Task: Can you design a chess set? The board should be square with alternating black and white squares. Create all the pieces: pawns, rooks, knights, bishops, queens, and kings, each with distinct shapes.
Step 2849:
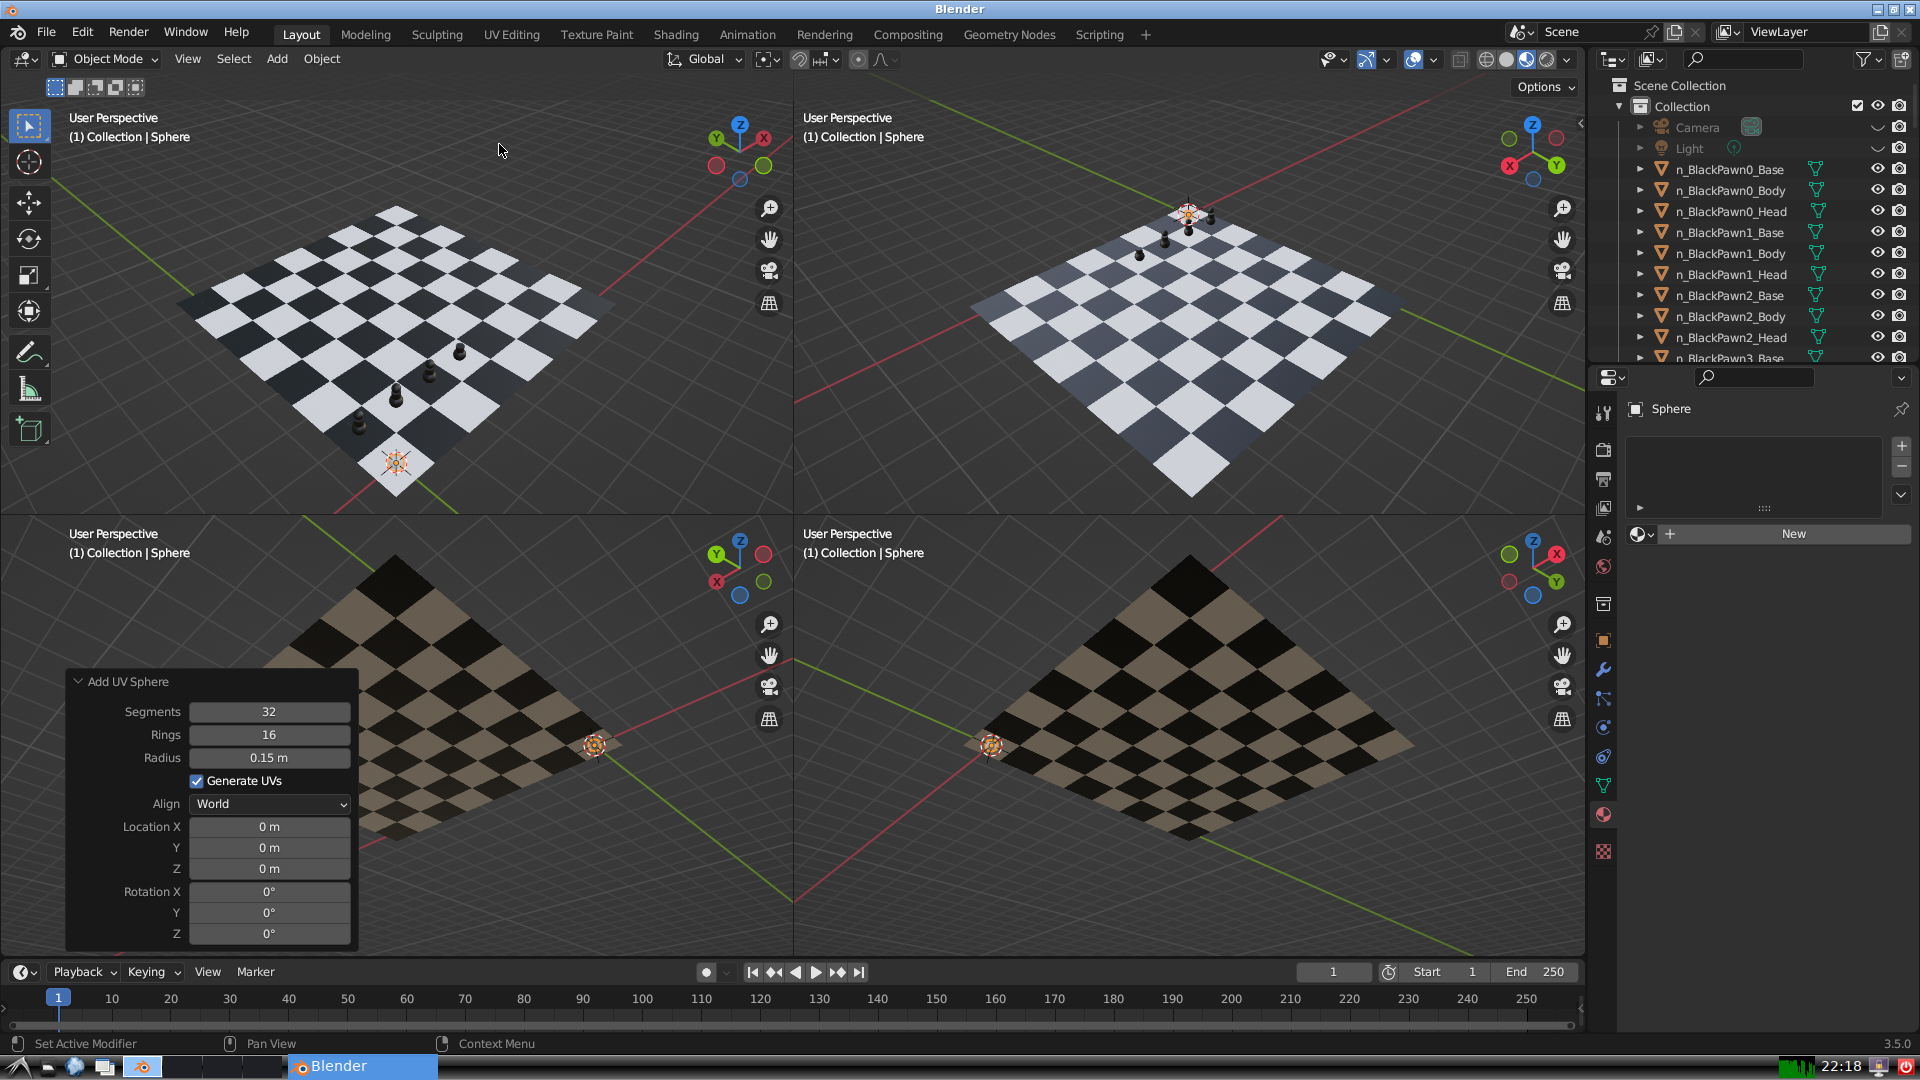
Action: {"mouse_move": [270, 758]}